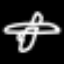
Label: airplane